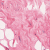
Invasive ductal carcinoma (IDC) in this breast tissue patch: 0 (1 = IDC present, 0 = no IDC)